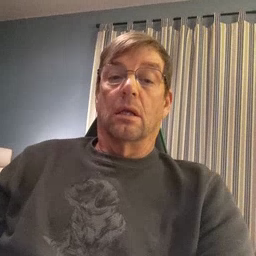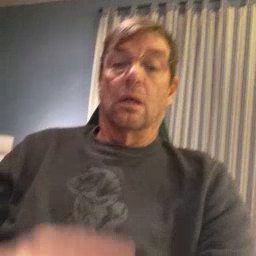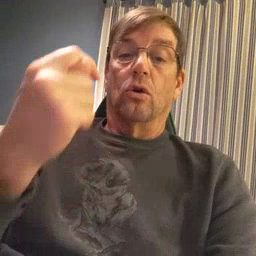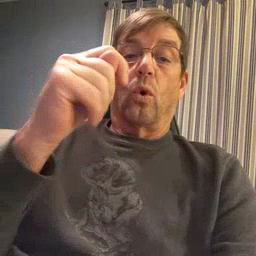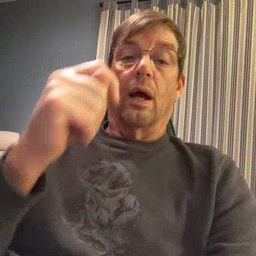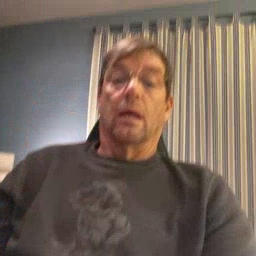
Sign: toy